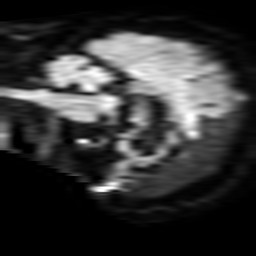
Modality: TRACE
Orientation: sagittal
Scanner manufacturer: philips
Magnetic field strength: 3 T
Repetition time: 3.339 s
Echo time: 0.076 s